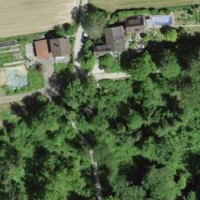
EUNIS habitat code: 41
Species observed at this site:
Medicago sativa